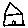
Label: house